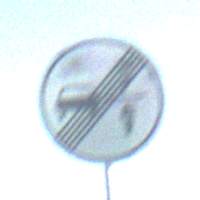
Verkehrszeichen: EndeVerbotUeberholenEinspurigeFahrzeuge
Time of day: MorningAfternoon
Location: Outdoor (Nature)
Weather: Clear
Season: Autumn
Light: Natural